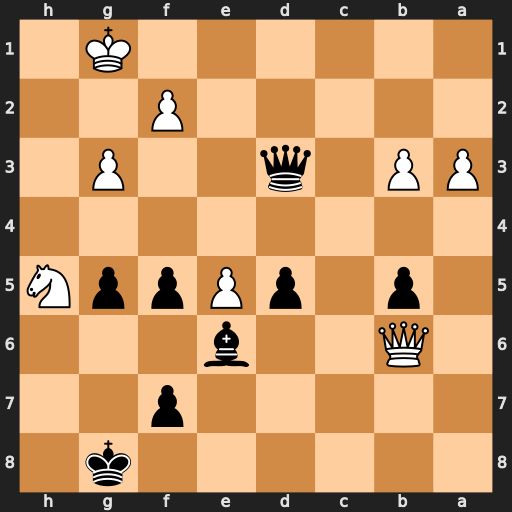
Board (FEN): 6k1/5p2/1Q2b3/1p1pPppN/8/PP1q2P1/5P2/6K1
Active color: b
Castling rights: -
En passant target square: -
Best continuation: Qd1+ Kg2 Qxh5